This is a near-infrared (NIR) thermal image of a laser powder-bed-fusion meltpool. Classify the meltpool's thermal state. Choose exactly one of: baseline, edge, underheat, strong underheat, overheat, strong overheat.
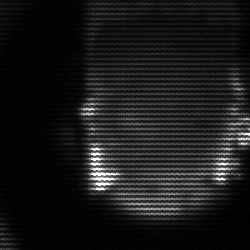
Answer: baseline